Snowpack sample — Buffalo Mountain, Silverthorne, Colorado, USA (1/25/25, 10:11 AM MST)
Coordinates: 39.6222, -106.1139
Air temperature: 22 °F
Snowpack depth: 110 cm
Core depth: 40 cm
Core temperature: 46.4 °F
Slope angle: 12°, slope face: 102°
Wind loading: high
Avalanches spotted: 0
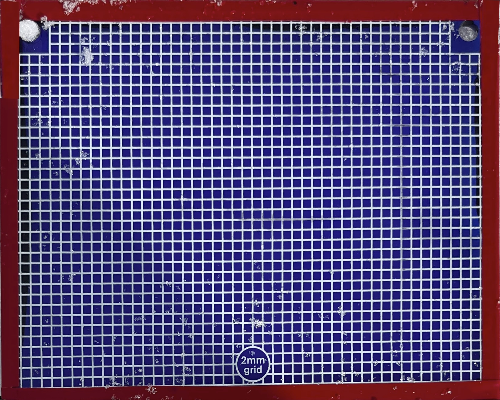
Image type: profile
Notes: No avalanches nearby, collected on the outskirts of a fire break 15 meters from the treeline, on way to Buffalo and Red Mountain